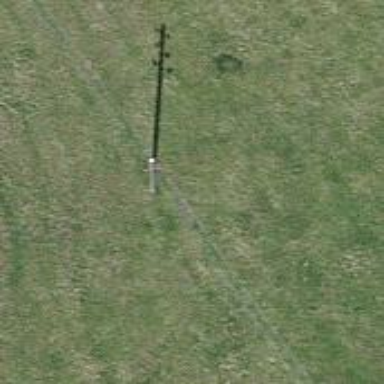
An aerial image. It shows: Power pole.